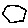
Label: hexagon